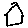
Label: house